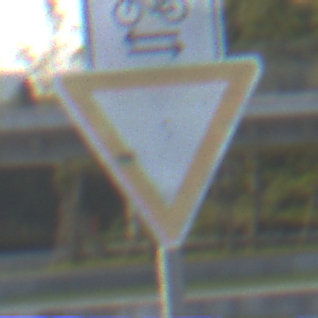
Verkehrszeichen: VorfahrtGewaehren
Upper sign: RichtungsangabeDurchPfeile9
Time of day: SunriseSunset
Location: Outdoor (Urban)
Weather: Clear
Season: NotSpecified
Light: Natural